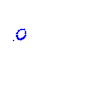
Particle: proton